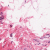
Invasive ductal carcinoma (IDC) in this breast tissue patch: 0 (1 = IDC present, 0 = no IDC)